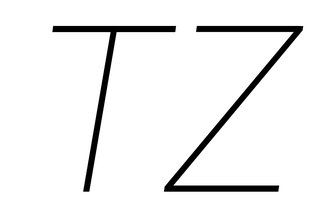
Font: Roboto-Italic_Thin_Italic